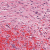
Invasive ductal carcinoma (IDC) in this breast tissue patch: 1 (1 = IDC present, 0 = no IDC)